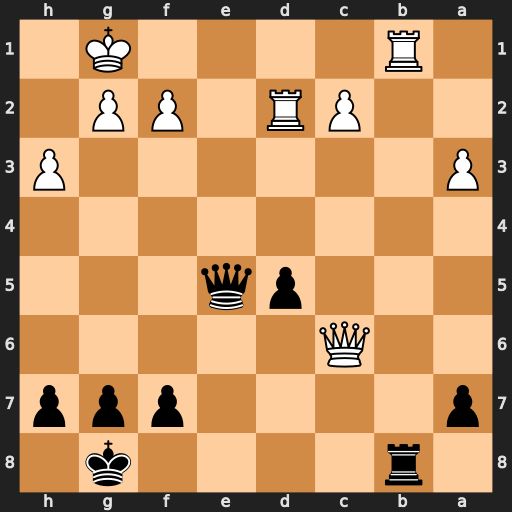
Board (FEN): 1r4k1/p4ppp/2Q5/3pq3/8/P6P/2PR1PP1/1R4K1
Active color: b
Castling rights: -
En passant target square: -
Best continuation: Rxb1+ Rd1 Rxd1#